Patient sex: M
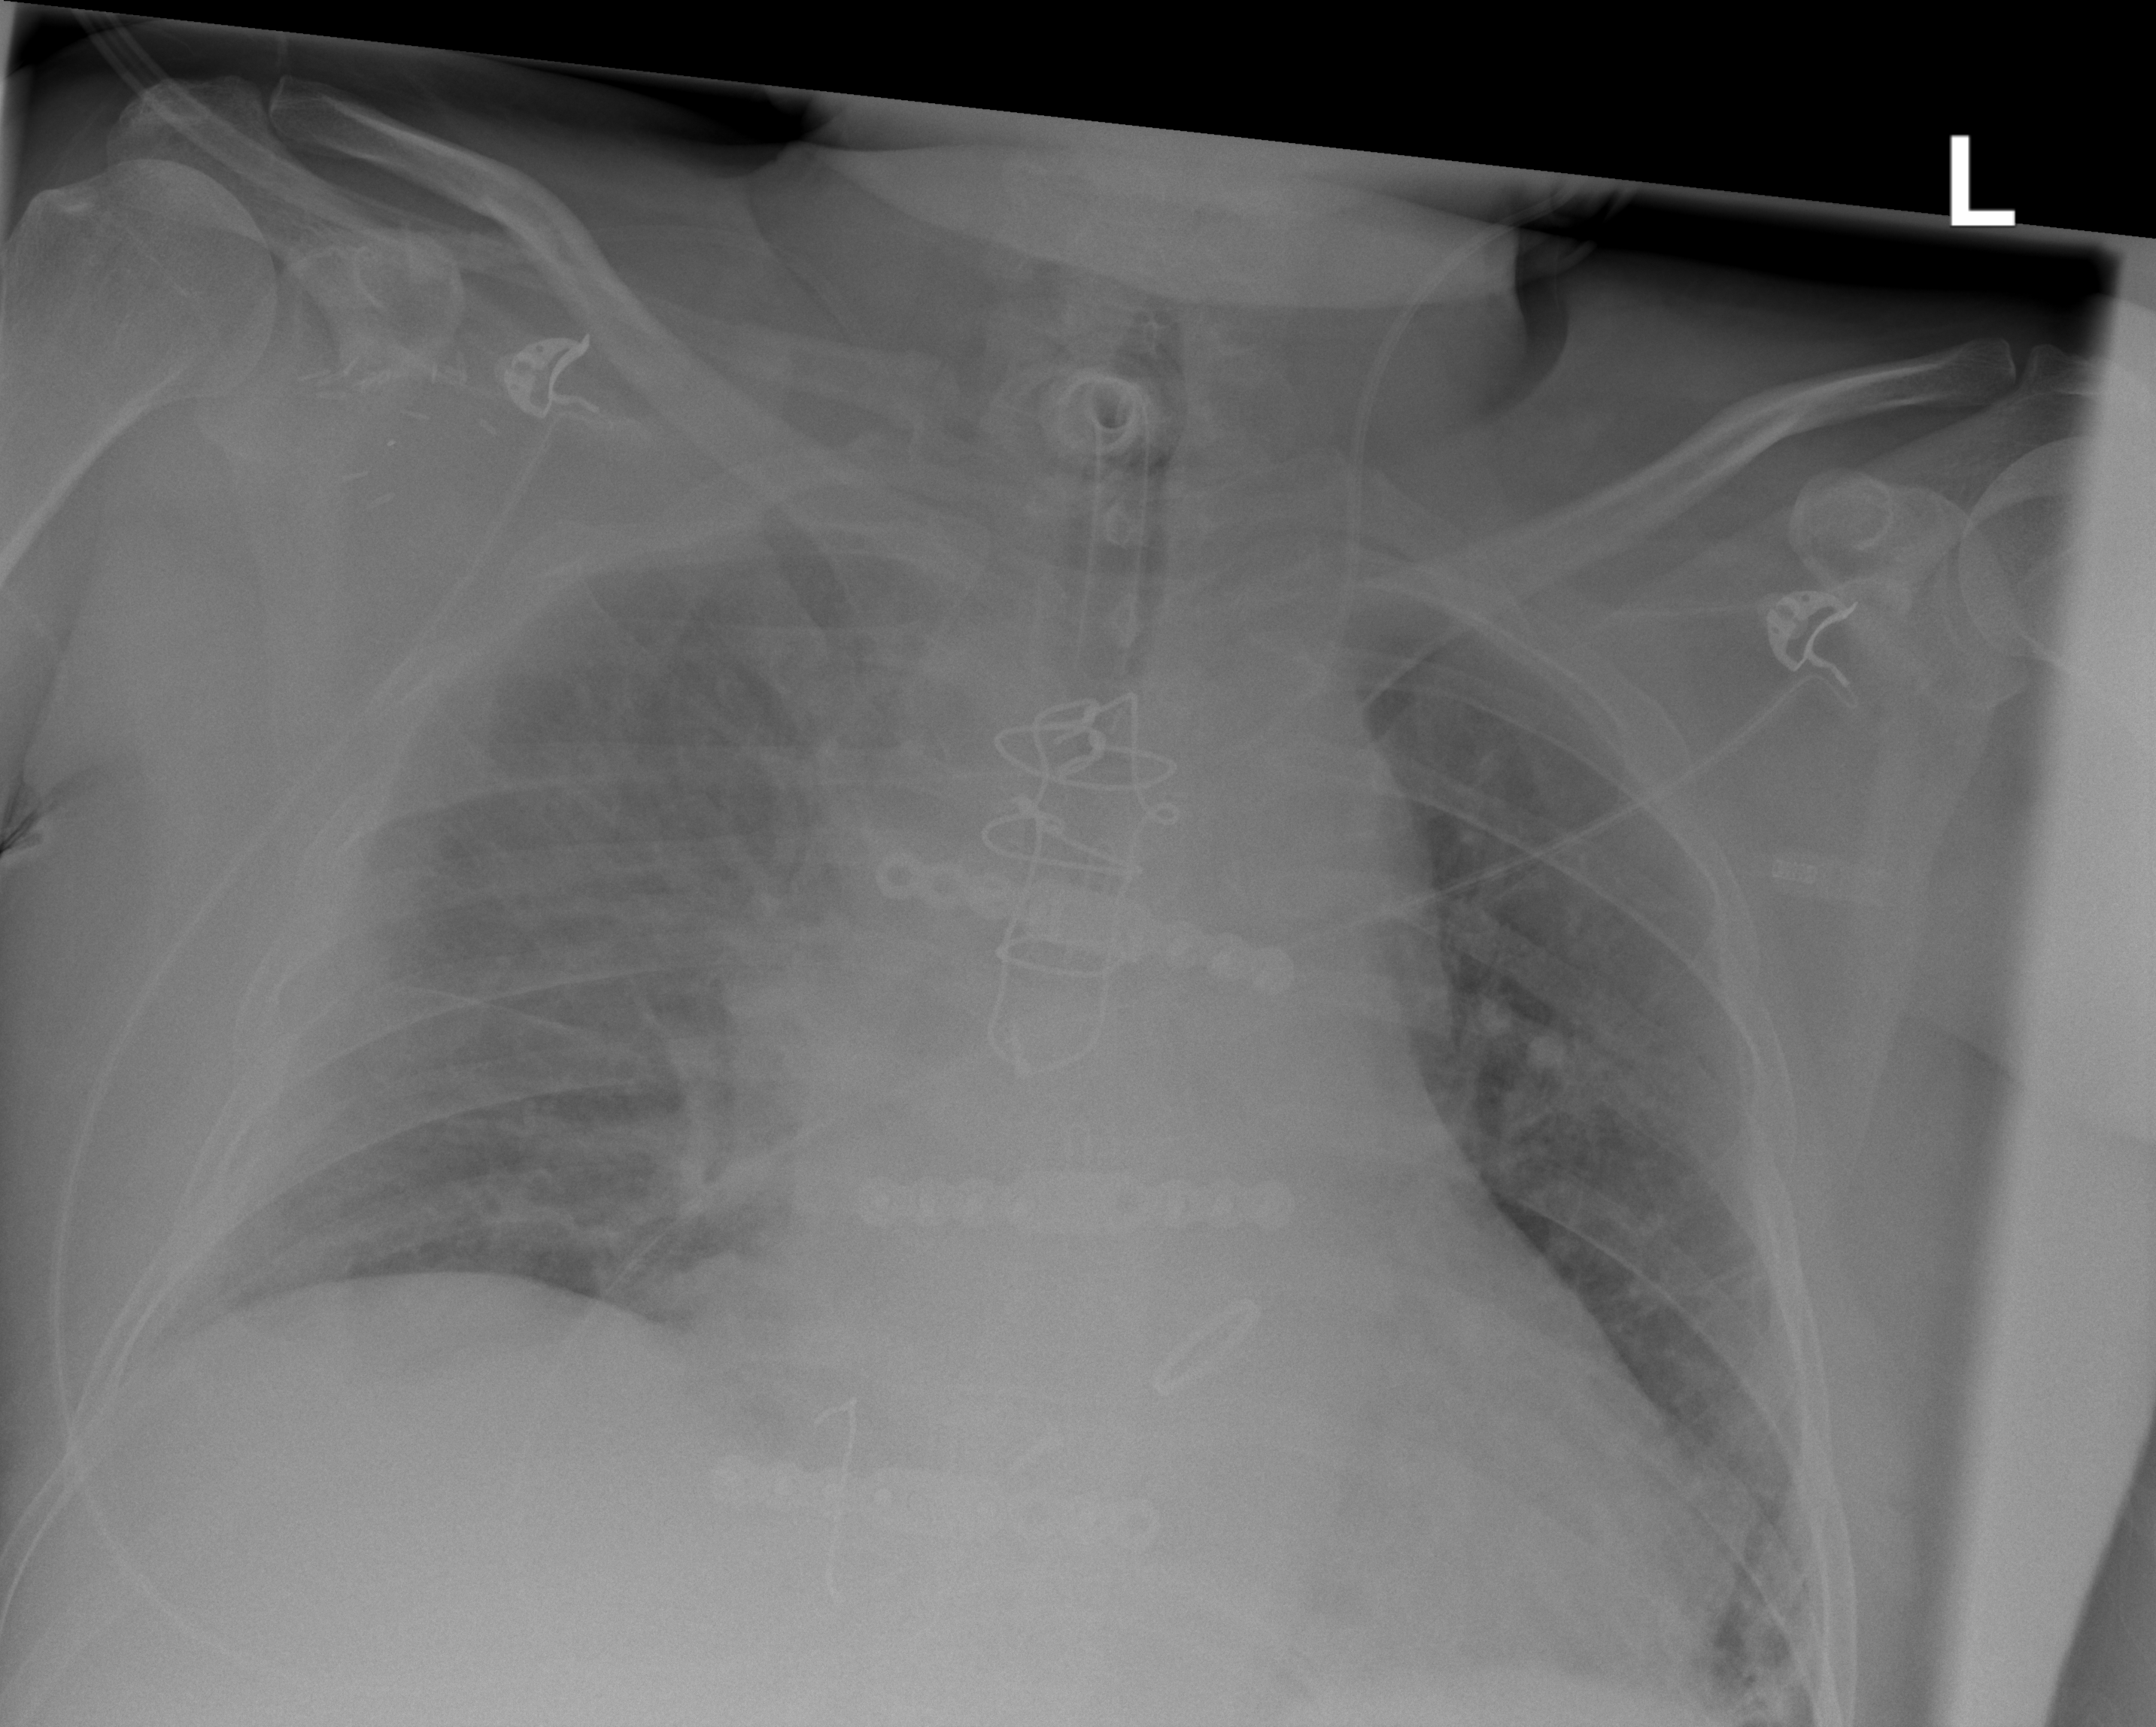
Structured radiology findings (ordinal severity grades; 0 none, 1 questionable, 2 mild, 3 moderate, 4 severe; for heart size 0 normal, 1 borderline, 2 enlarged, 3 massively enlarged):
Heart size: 2
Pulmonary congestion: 1
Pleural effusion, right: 0
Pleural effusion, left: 0
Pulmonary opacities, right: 2
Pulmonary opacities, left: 2
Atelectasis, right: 2
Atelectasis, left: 2